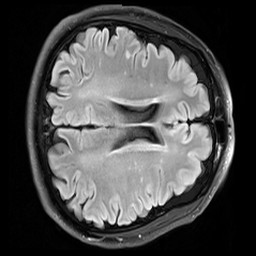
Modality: FLAIR
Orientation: axial
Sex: male
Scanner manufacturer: siemens
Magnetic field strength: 3 T
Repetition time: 10 s
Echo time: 0.09 s